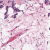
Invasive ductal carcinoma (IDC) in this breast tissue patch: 1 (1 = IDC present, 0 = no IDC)